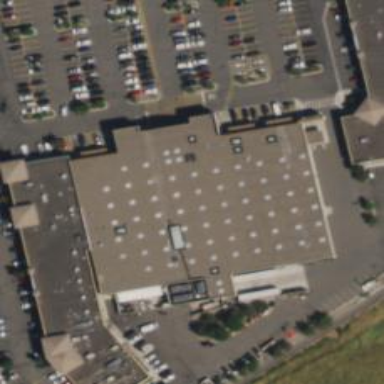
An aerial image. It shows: Supermarket.